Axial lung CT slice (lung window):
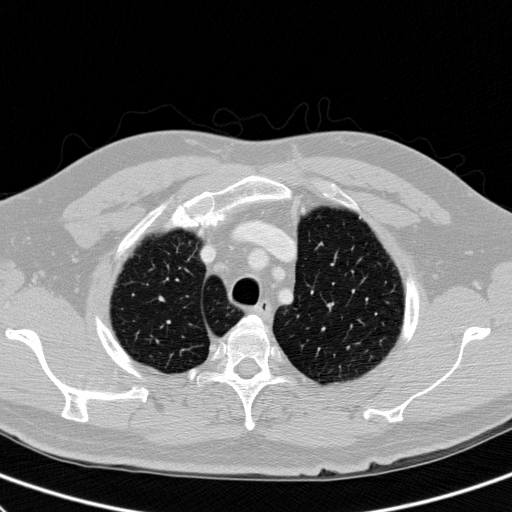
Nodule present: no